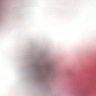
Metastatic tissue present: no